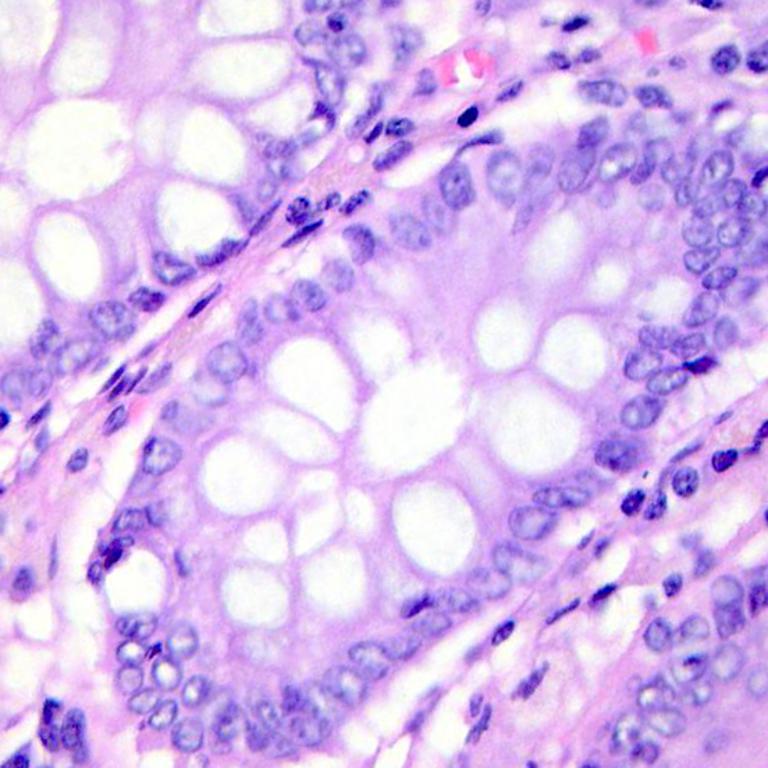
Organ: colon
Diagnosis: benign